Question: I am implementing UIDATEPICKER. The problem is that when i click on the button, The alert sheet is appear and datepicker is add as subview but i want two button,
1-cancel 2-done
what will i do?
UIActionSheet *aac = [[UIActionSheet alloc] initWithTitle:@"How many?"
delegate:self
cancelButtonTitle:nil
destructiveButtonTitle:nil
otherButtonTitles:nil];
'''
aac.actionSheetStyle = UIActionSheetStyleBlackOpaque;
sheet = aac;
UIDatePicker *theDatePicker = [[UIDatePicker alloc] initWithFrame:CGRectMake(0.0, 44.0, 0.0, 0.0)];
if(IsDateSelected==YES)
{
theDatePicker.datePickerMode = UIDatePickerModeDate;
theDatePicker.maximumDate=[NSDate date];
}else {
theDatePicker.datePickerMode = UIDatePickerModeTime;
}
self.dtpicker = theDatePicker;
[theDatePicker release];
[dtpicker addTarget:self action:@selector(dateChanged) forControlEvents:UIControlEventValueChanged];
pickerDateToolbar = [[UIToolbar alloc] initWithFrame:CGRectMake(0, 0, 320, 44)];
pickerDateToolbar.barStyle = UIBarStyleBlackOpaque;
[pickerDateToolbar sizeToFit];
NSMutableArray *barItems = [[NSMutableArray alloc] init];
UIBarButtonItem *flexSpace = [[UIBarButtonItem alloc] initWithBarButtonSystemItem:UIBarButtonSystemItemFixedSpace target:self action:nil];
[barItems addObject:flexSpace];
UIBarButtonItem *cancelBtn = [[UIBarButtonItem alloc] initWithBarButtonSystemItem:UIBarButtonSystemItemCancel target:self action:@selector(DatePickerCancelClick)];
[barItems addObject:cancelBtn];
'''
////
it doesnot work ..I want this....
what will i do?
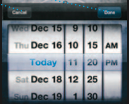
Answer: '''
-(IBAction)DatePickerView
{
iRolegameAppDelegate *appDelegate = (iRolegameAppDelegate *)[[UIApplication sharedApplication]delegate];
pickerViewDate = [[UIActionSheet alloc] initWithTitle:@"How many?"
delegate:self
cancelButtonTitle:nil
destructiveButtonTitle:nil
otherButtonTitles:nil];
theDatePicker = [[UIDatePicker alloc] initWithFrame:CGRectMake(0.0, 44.0, 0.0, 0.0)];
theDatePicker.datePickerMode = UIDatePickerModeDateAndTime;
NSDateFormatter *dateFormatter = [[NSDateFormatter alloc] init];
[dateFormatter setFormatterBehavior:NSDateFormatterBehavior10_4];
[dateFormatter setLocale:[[[NSLocale alloc] initWithLocaleIdentifier:@"en_US"]autorelease]];
[dateFormatter setDateFormat:@"MM/dd/YY h:mm a"];
[theDatePicker addTarget:self action:@selector(dateChanged) forControlEvents:UIControlEventValueChanged];
pickerToolbar = [[UIToolbar alloc] initWithFrame:CGRectMake(0, 0, 320, 44)];
pickerToolbar.barStyle=UIBarStyleBlackOpaque;
[pickerToolbar sizeToFit];
NSMutableArray *barItems = [[NSMutableArray alloc] init];
UIBarButtonItem *flexSpace = [[UIBarButtonItem alloc] initWithBarButtonSystemItem:UIBarButtonSystemItemDone target:self action:@selector(DatePickerDoneClick)];
[barItems addObject:flexSpace];
UIBarButtonItem *spacer = [[UIBarButtonItem alloc]
initWithBarButtonSystemItem:UIBarButtonSystemItemFlexibleSpace
target:nil
action:nil];
[barItems addObject:spacer];
UIBarButtonItem *cancelBtn = [[UIBarButtonItem alloc] initWithBarButtonSystemItem:UIBarButtonSystemItemCancel target:self action:@selector(DatePickerCancelClick)];
[barItems addObject:cancelBtn];
[pickerToolbar setItems:barItems animated:YES];
[pickerViewDate addSubview:pickerToolbar];
[pickerViewDate addSubview:theDatePicker];
[pickerViewDate showInView:self.view];
[pickerViewDate setBounds:CGRectMake(0,0,320, 464)];
NSDateFormatter *currentdateformate = [[NSDateFormatter alloc] init];
[currentdateformate setDateFormat:@"HH:MM, EEEE, dd-MMMM-yyyy"];
appDelegate.timestamp1 = [currentdateformate stringFromDate:[theDatePicker date]];
NSDateFormatter *currentdateformate1 = [[NSDateFormatter alloc] init];
[currentdateformate1 setDateFormat:@"MMM dd, yyyy HH:mm"];
self.updatedate = [currentdateformate1 stringFromDate:[theDatePicker date]];
}
-(IBAction)dateChanged{
iRolegameAppDelegate *appDelegate = (iRolegameAppDelegate *)[[UIApplication sharedApplication]delegate];
NSDateFormatter *currentdateformate = [[NSDateFormatter alloc] init];
[currentdateformate setDateFormat:@"HH:MM, EEEE, dd-MMMM-yyyy"];
appDelegate.timestamp1 = [currentdateformate stringFromDate:[theDatePicker date]];
NSLog(@"%@",appDelegate.timestamp1);
[currentdateformate setDateFormat:@"MMM dd, yyyy HH:mm"];
self.updatedate = [currentdateformate stringFromDate:[theDatePicker date]];
}
-(void)DatePickerCancelClick
{
self.pickerViewDate.hidden = YES;
self.view.hidden = NO;
[self.pickerViewDate dismissWithClickedButtonIndex:0 animated:YES];
}
-(BOOL)closeDatePicker:(id)sender{
//iRolegameAppDelegate *appDelegate = (iRolegameAppDelegate *)[[UIApplication sharedApplication]delegate];
[pickerViewDate dismissWithClickedButtonIndex:0 animated:YES];
[pickerToolbar release];
[pickerViewDate release];
//[SelectedTextField resignFirstResponder];
if([ self.updatedate isEqualToString:@"nil"]){
NSDateFormatter *currentdateformate = [[NSDateFormatter alloc] init];
[currentdateformate setDateFormat:@"MMM dd, yyyy HH:mm"];
self.updatedate = [currentdateformate stringFromDate:[theDatePicker date]];
[dateSelectButton setTitle:self.updatedate forState:UIControlStateNormal];
self.updatedate = @"";
}
else{
[dateSelectButton setTitle:self.updatedate forState:UIControlStateNormal];
self.updatedate = @"";
}
return YES;
}
-(IBAction)DatePickerDoneClick{
[self closeDatePicker:self];
}
'''